Aerial crown-view tile of a tropical tree (Barro Colorado Island, Panama), acquired 20250616:
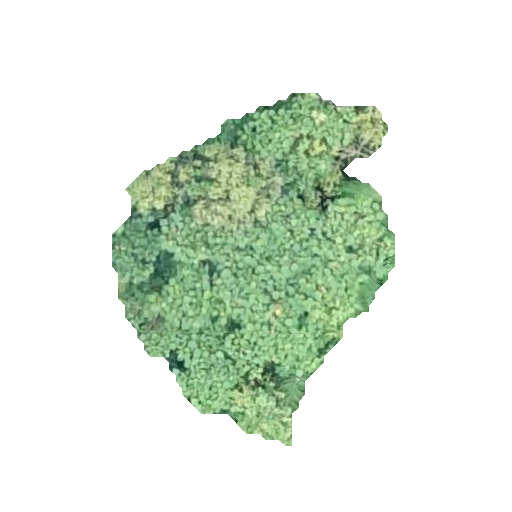
Species: Ochroma pyramidale
GBIF accepted scientific name: Ochroma pyramidale
Crown area: 94.498 m²